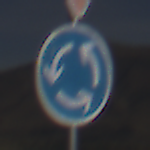
Verkehrszeichen: Kreisverkehr
Zusatzzeichen oben: VorfahrtGewaehren
Umgebung: Outdoor, Nature
Tageszeit: MorningAfternoon
Wetter: PartlyCloudy
Licht: Natural
Jahreszeit: NotSpecified
Kontrast: HighContrast